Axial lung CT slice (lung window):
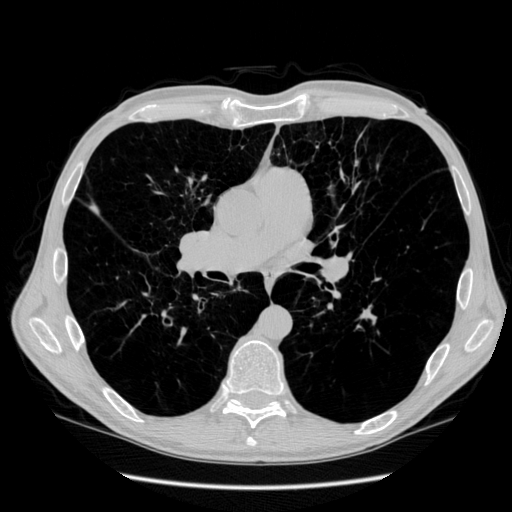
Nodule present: yes
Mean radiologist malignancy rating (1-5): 2.5